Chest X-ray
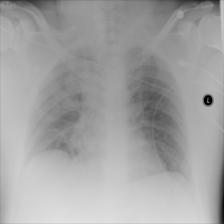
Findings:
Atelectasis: negative
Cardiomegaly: negative
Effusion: negative
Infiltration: positive
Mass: negative
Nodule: negative
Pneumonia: negative
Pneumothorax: negative
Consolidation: negative
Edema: negative
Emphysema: negative
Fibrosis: negative
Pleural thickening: negative
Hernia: negative